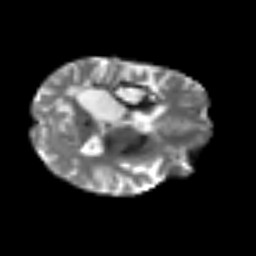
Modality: T2w
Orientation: axial
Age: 31
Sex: female
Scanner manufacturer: siemens
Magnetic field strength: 3 T
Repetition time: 3.2 s
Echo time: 0.081 s